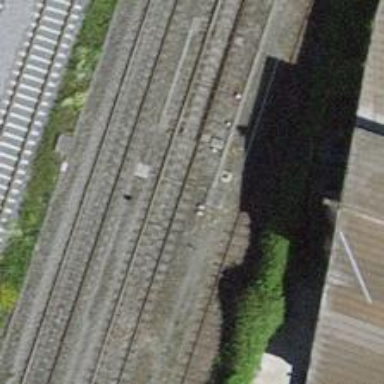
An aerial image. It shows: Railway switch.